Interaction volume radius: 5 \u00c5
Interaction volume height: 40 \u00c5
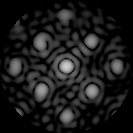
Disorder parameter: 0.1969